Question: I have created the following table, which sets a header column for me. It basically looks like that:

As you can see the values of 'rowNames' with 'String[] rowNames = {"Production Valuation", "Sales Production", "R&D Department", "Cost Valuation"};' are not fully displayed.
I tried to set:
'''
headerTable.setAutoResizeMode(JTable.AUTO_RESIZE_OFF);
headerTable.getColumnModel().getColumn(0).setPreferredWidth(360);
'''
However, nothing changes. Here is a sample program:
'''
import java.awt.Color;
import java.awt.Component;
import java.awt.Dimension;
import java.awt.EventQueue;
import java.awt.Font;
import java.util.Calendar;
import javax.swing.JFrame;
import javax.swing.JLabel;
import javax.swing.JScrollPane;
import javax.swing.JTable;
import javax.swing.SwingConstants;
import javax.swing.UIManager;
import javax.swing.UnsupportedLookAndFeelException;
import javax.swing.event.ListSelectionEvent;
import javax.swing.event.ListSelectionListener;
import javax.swing.event.RowSorterEvent;
import javax.swing.event.RowSorterListener;
import javax.swing.table.DefaultTableModel;
import javax.swing.table.TableCellRenderer;
import javax.swing.table.TableColumnModel;
import javax.swing.table.TableModel;
import javax.swing.table.TableRowSorter;
public class JTableRowHeader {
private JFrame frame = new JFrame("JTable");
private JScrollPane scrollPane;
private JTable tableAnalytics;
private DefaultTableModel model;
private DefaultTableModel model1;
private TableRowSorter<TableModel> sorter;
private JTable headerTable;
public JTableRowHeader() {
analyticsTable();
frame.setDefaultCloseOperation(JFrame.DISPOSE_ON_CLOSE);
frame.add(scrollPane);
frame.pack();
frame.setLocation(150, 150);
frame.setVisible(true);
}
/**
* Is the analytics table for each values.
*/
public void analyticsTable() {
String[] columnNames = {"2012", "2013", "2014"};
String[] rowNames = {"Production Valuation", "Sales Production", "R&D Department", "Cost Valuation"};
model1 = new DefaultTableModel(rowNames.length, columnNames.length) {
/**
* UUID
*/
private static final long serialVersionUID = 8538648271391086030L;
@Override
public boolean isCellEditable(int row, int col) {
return false;
}
};
tableAnalytics = new JTable(model1);
//set Values
for (int i = 0; i < model1.getRowCount(); i++) {
for (int ii = 0; ii < model1.getColumnCount(); ii++) {
model1.setValueAt(i, i, ii);
}
}
TableColumnModel tcm = tableAnalytics.getColumnModel();
for (int k = 0; k < tcm.getColumnCount(); k++) {
tcm.getColumn(k).setHeaderValue(columnNames[k]);
}
sorter = new TableRowSorter<TableModel>(tableAnalytics.getModel());
tableAnalytics.setRowSorter(sorter);
model = new DefaultTableModel() {
private static final long serialVersionUID = 12312432141L;
@Override
public int getColumnCount() {
return 1;
}
@Override
public boolean isCellEditable(int row, int col) {
return false;
}
@Override
public int getRowCount() {
return tableAnalytics.getRowCount();
}
@Override
public Class<?> getColumnClass(int colNum) {
switch (colNum) {
case 0:
return String.class;
default:
return super.getColumnClass(colNum);
}
}
};
headerTable = new JTable(model);
for (int o = 0; o < rowNames.length; o++) {
headerTable.setValueAt(rowNames[o], o, 0);
}
headerTable.setShowGrid(false);
headerTable.setAutoResizeMode(JTable.AUTO_RESIZE_OFF);
headerTable.getColumnModel().getColumn(0).setPreferredWidth(360);
headerTable.setPreferredScrollableViewportSize(new Dimension(50, 0));
headerTable.getColumnModel().getColumn(0).setPreferredWidth(50);
headerTable.getColumnModel().getColumn(0).setCellRenderer(new TableCellRenderer() {
@Override
public Component getTableCellRendererComponent(JTable x, Object value, boolean isSelected, boolean hasFocus, int row, int column) {
boolean selected = tableAnalytics.getSelectionModel().isSelectedIndex(row);
Component component = tableAnalytics.getTableHeader().getDefaultRenderer().getTableCellRendererComponent(tableAnalytics, value, false, false, -1, -2);
((JLabel) component).setHorizontalAlignment(SwingConstants.CENTER);
if (selected) {
component.setFont(component.getFont().deriveFont(Font.BOLD));
component.setForeground(Color.red);
} else {
component.setFont(component.getFont().deriveFont(Font.PLAIN));
}
return component;
}
});
tableAnalytics.getRowSorter().addRowSorterListener(new RowSorterListener() {
@Override
public void sorterChanged(RowSorterEvent e) {
model.fireTableDataChanged();
}
});
tableAnalytics.getSelectionModel().addListSelectionListener(new ListSelectionListener() {
@Override
public void valueChanged(ListSelectionEvent e) {
model.fireTableRowsUpdated(0, model.getRowCount() - 1);
}
});
scrollPane = new JScrollPane(tableAnalytics);
scrollPane.setRowHeaderView(headerTable);
tableAnalytics.setPreferredScrollableViewportSize(tableAnalytics.getPreferredSize());
}
public static void main(String[] args) {
try {
UIManager.setLookAndFeel(UIManager.getSystemLookAndFeelClassName());
} catch (ClassNotFoundException e) {
// TODO Auto-generated catch block
e.printStackTrace();
} catch (InstantiationException e) {
// TODO Auto-generated catch block
e.printStackTrace();
} catch (IllegalAccessException e) {
// TODO Auto-generated catch block
e.printStackTrace();
} catch (UnsupportedLookAndFeelException e) {
// TODO Auto-generated catch block
e.printStackTrace();
}
EventQueue.invokeLater(new Runnable() {
@Override
public void run() {
@SuppressWarnings("unused")
JTableRowHeader TestTableRowHeader = new JTableRowHeader();
}
});
}
}
'''
Any recommendations what I am doing wrong?
I appreciate your answer!
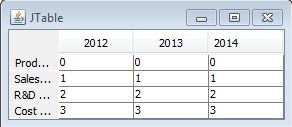
Answer: set scrollpane rowheader dimension like,
'''
scrollPane.getRowHeader().setPreferredSize(new Dimension(120, 50));
'''
add above statement after
'''
scrollPane.setRowHeaderView(headerTable);
'''
and comment the line
'''
//headerTable.setAutoResizeMode(JTable.AUTO_RESIZE_OFF);
'''